Field crop: maize
Growth stage: 2
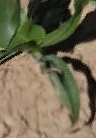
Species: maize